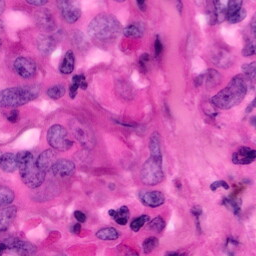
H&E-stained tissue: Pancreatic